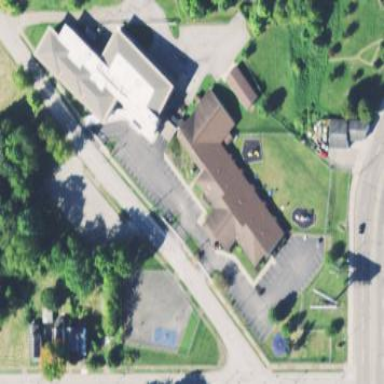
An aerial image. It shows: School.